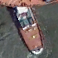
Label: civil